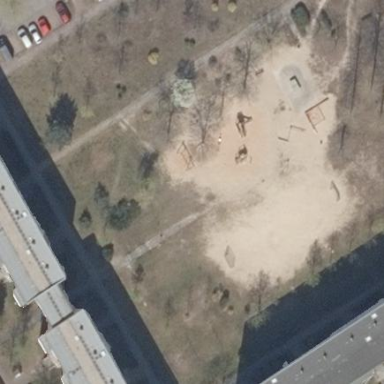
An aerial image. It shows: Playground area for leisure activities on the land.